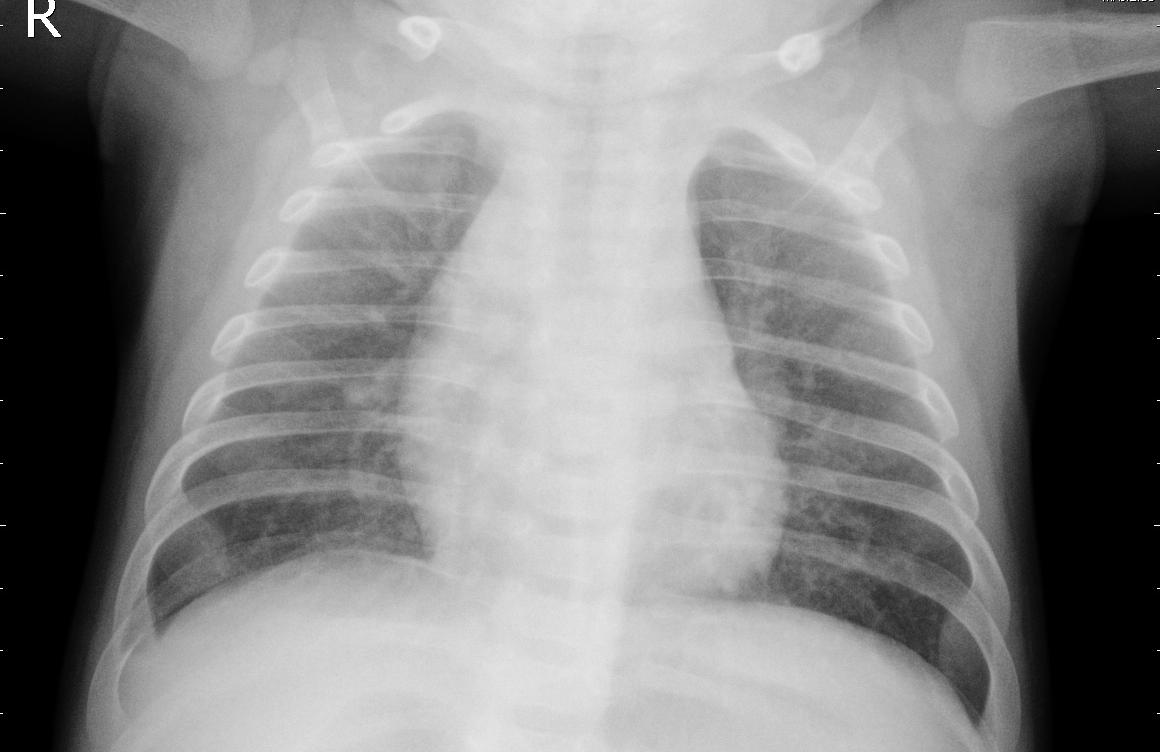
Diagnosis: PNEUMONIA